Question: 'mcu8051ide' on Linux mint 19 not working or opening, all dependencies are installed but when I check libraries, itcl is not present is the error.
I am confused what to do?

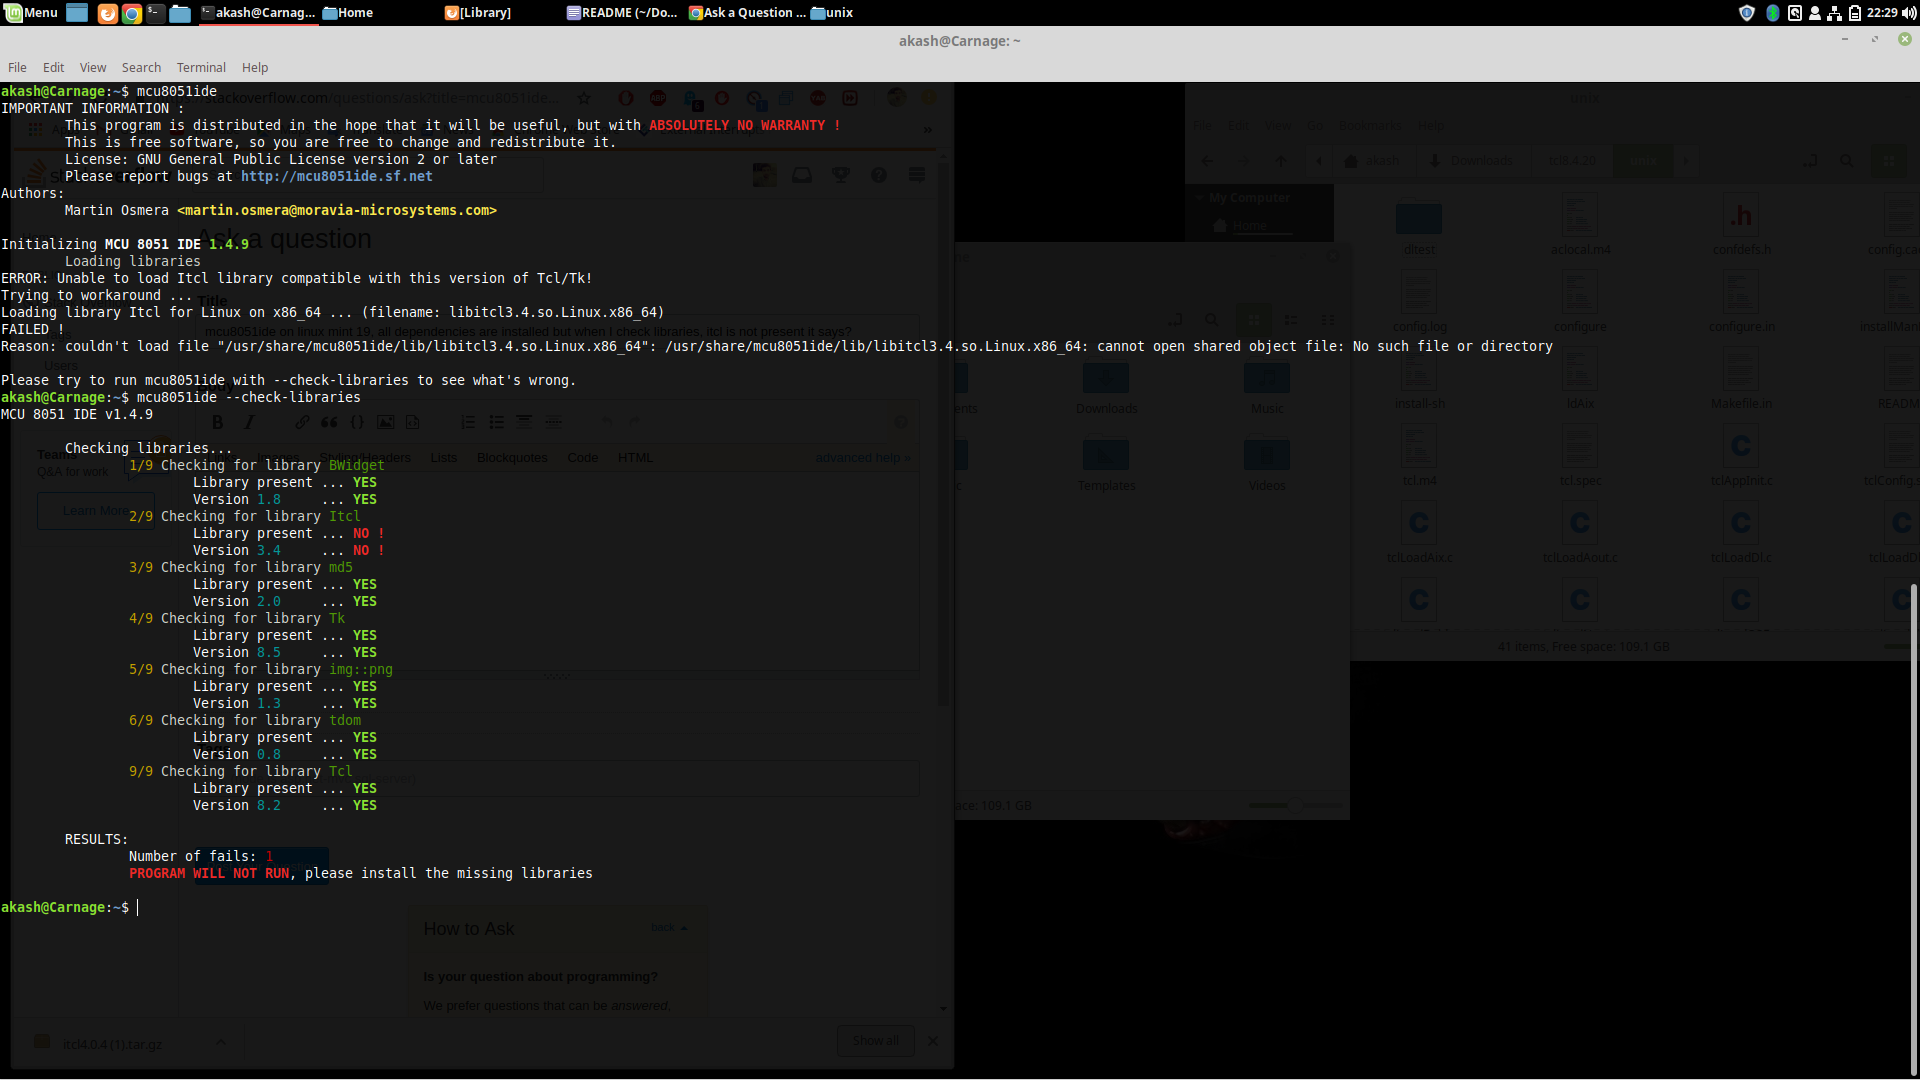
Answer: I installed Linux mint 19 in a virtual machine to check out what's going on.
The Itcl 3.4 pkgIndex.tcl file has the following contents:
'''
# Tcl package index file, version 1.0
if {![package vsatisfies [package provide Tcl] 8.6]} {return}
package ifneeded Itcl 3.4 [list load [file join /usr lib x86_64-linux-gnu "libitcl3.4.so.1"] Itcl]
'''
This means that Itcl will only be available with Tcl 8.6. However, mcu8051ide specifically starts tclsh8.5. That's the reason it can't find Itcl.
The mcu8051ide command is a very short shell script that only starts tclsh8.5 and passes /usr/share/mcu8051ide/lib/main.tcl as the script to run. If instead you run that script with tclsh (which is a symbolic link that points to tclsh8.6), it seems to work at first glance.
So, you can either modify the original startup script, or put a modified copy in your own bin directory.